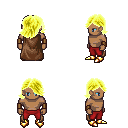
a pixel art fantasy rpg character, male body template, human, dark skin, brown cape, red pants, gold swoop hairstyle, leather bracers, gold boots, four views (front, back, left, right), 2x2 character sprite sheet, small pixel art, hard edges, no anti-aliasing